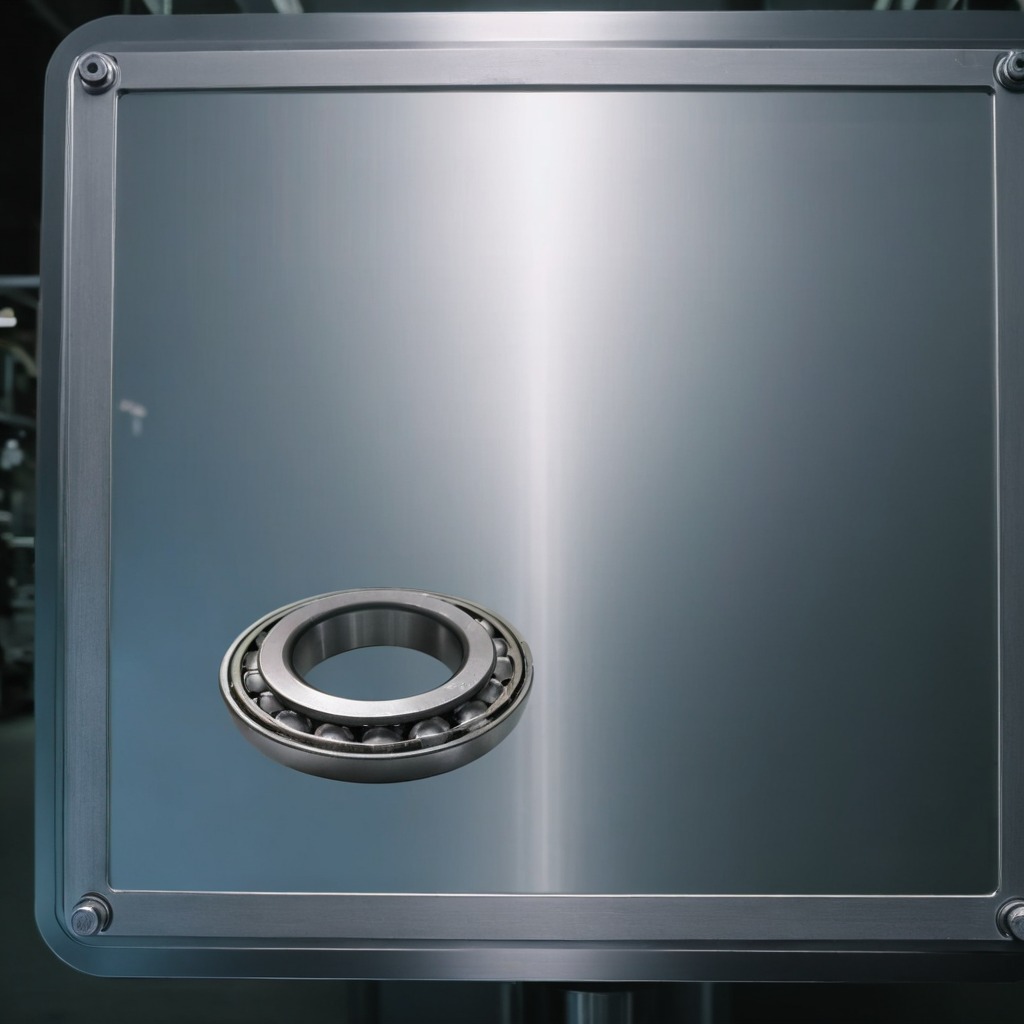
A ball bearing is lying on a metal table in a machine shop under fluorescent lights.